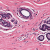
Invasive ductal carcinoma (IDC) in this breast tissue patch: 0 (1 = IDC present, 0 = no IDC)